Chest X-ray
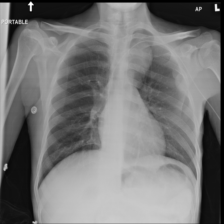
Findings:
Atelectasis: negative
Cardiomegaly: negative
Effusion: negative
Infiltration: negative
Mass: positive
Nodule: negative
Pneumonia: negative
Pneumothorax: negative
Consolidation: negative
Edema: negative
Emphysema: negative
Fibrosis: negative
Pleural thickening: negative
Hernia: negative